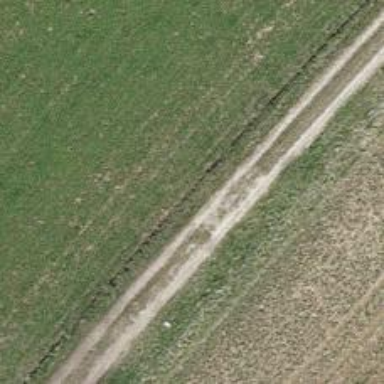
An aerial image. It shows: Track with grade 2 tracktype.